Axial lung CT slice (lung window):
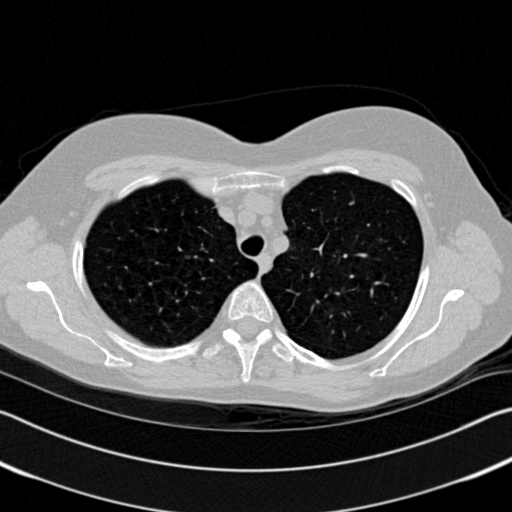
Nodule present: no